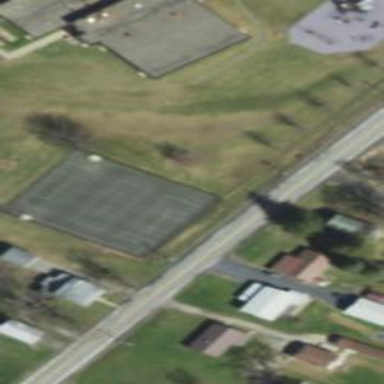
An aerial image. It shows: Tennis court on the leisure land pitch.